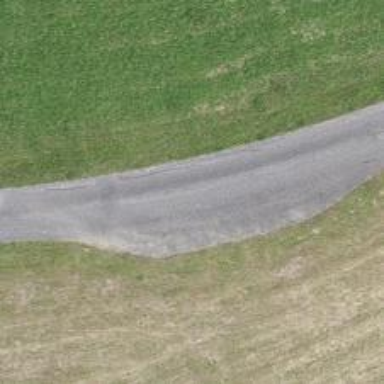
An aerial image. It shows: Passing place on the road.